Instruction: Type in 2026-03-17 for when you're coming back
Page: home
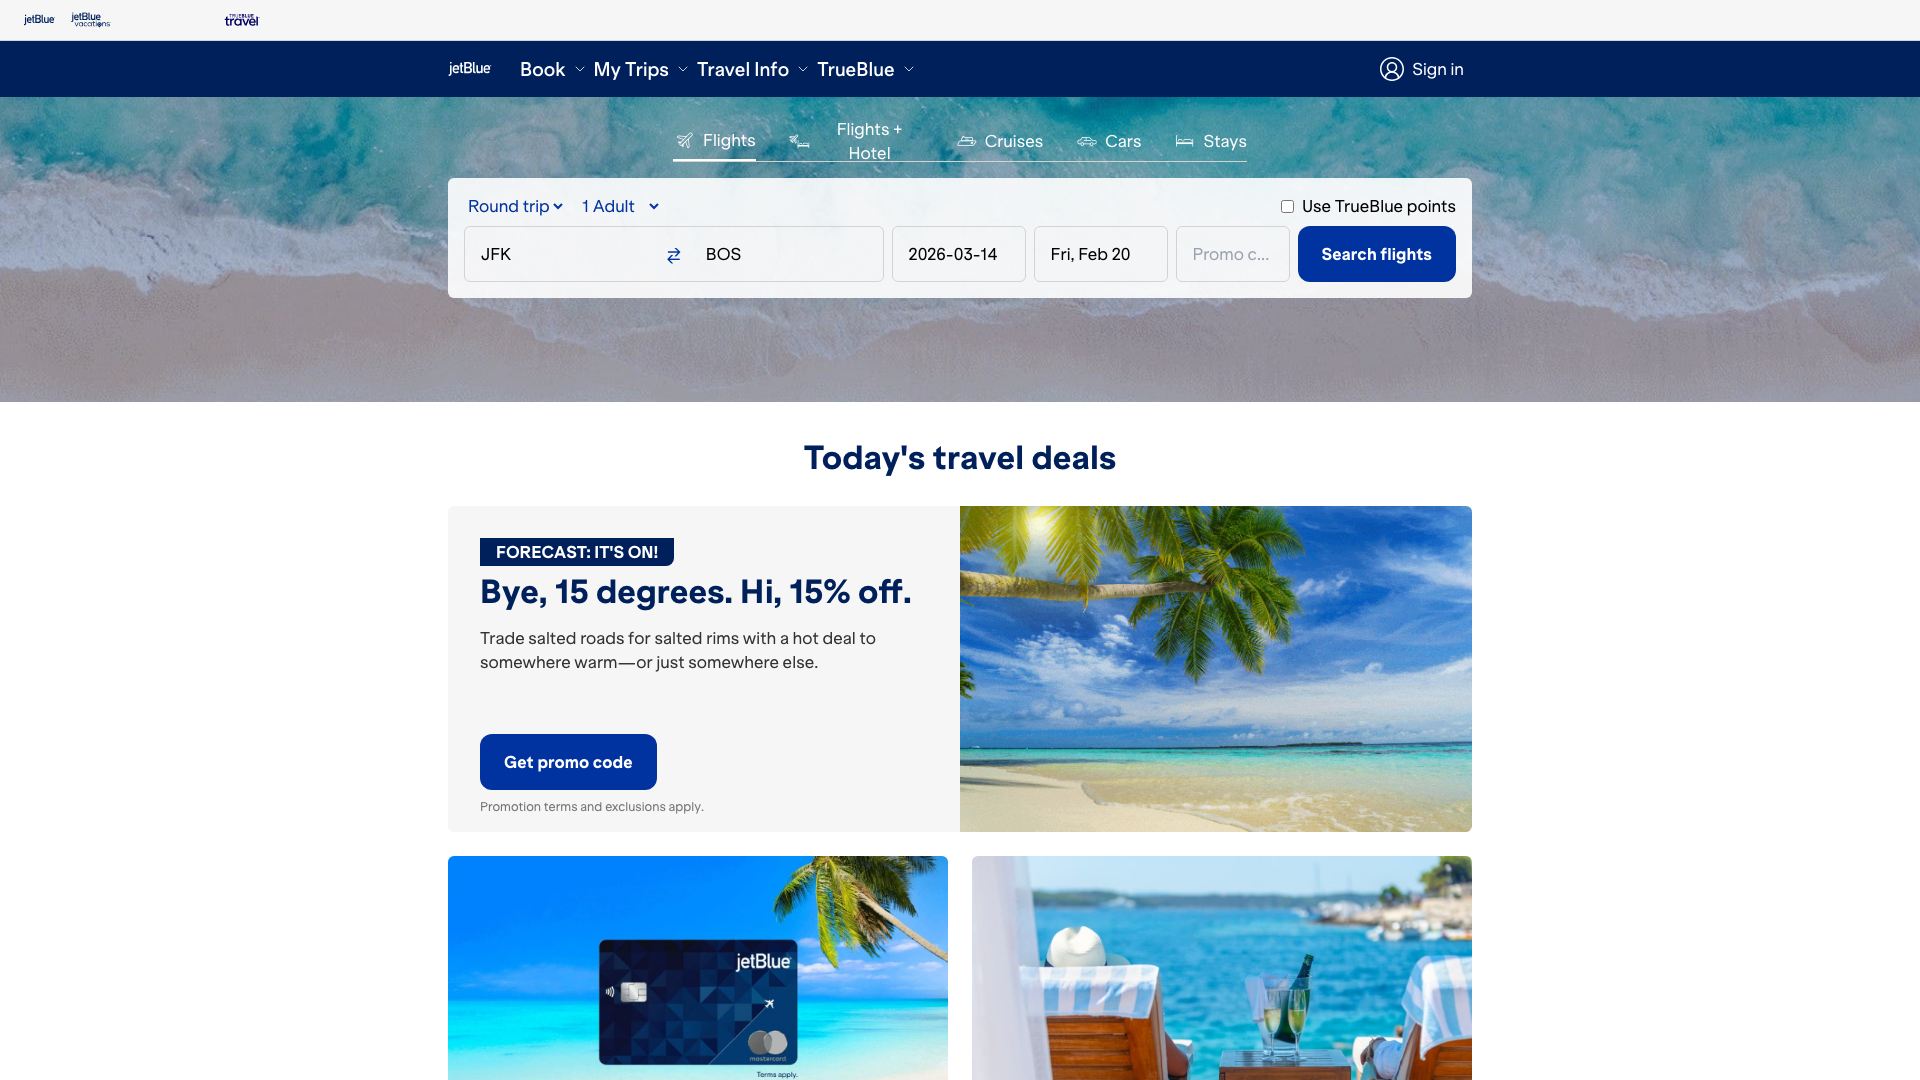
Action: type